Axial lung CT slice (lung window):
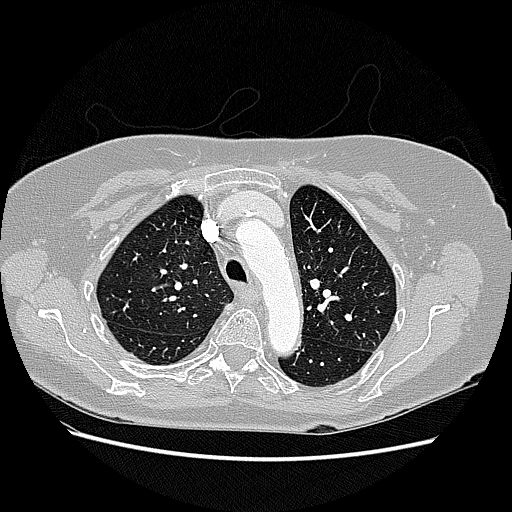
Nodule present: no